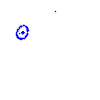
Particle: kaon